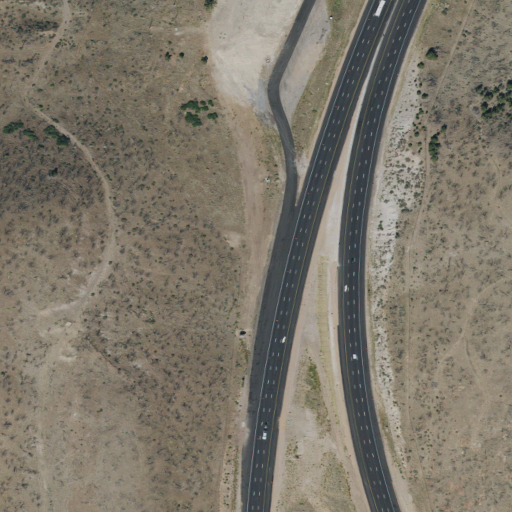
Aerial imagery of gap in Utah named Cove Fort Dog Valley Pass containing grassland, medium intensity development, evergreen forest, low intensity development, shrub, deciduous forest, open development, and high intensity development